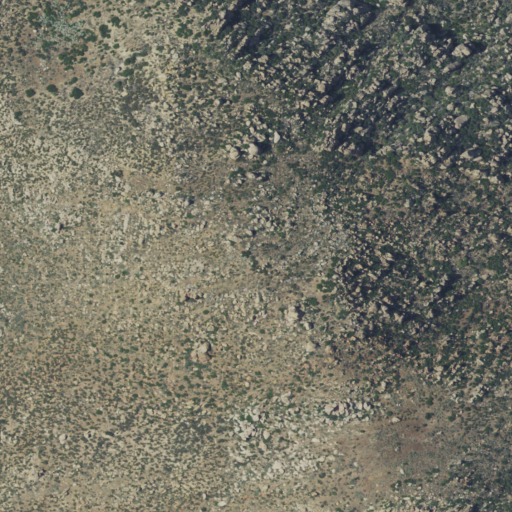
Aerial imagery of mountain in California named Cabazon Peak containing grassland and shrub